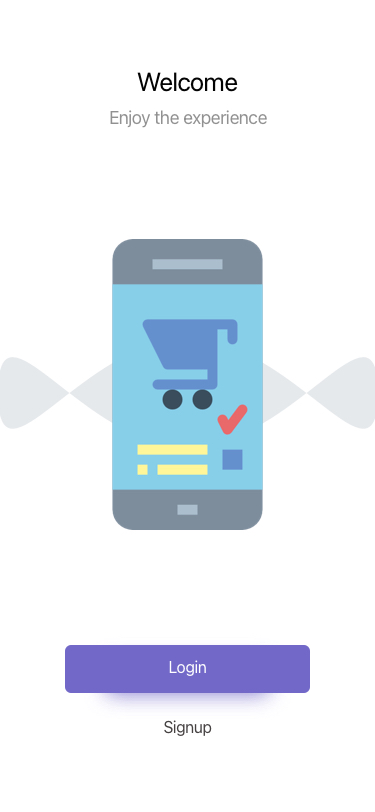
Text in this UI design:
Welcome
Enjoy the experience
Login
Signup